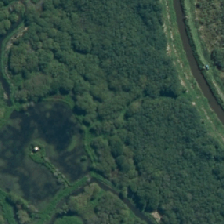
Land cover: deciduous_hardwood